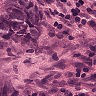
Metastatic tissue present: yes